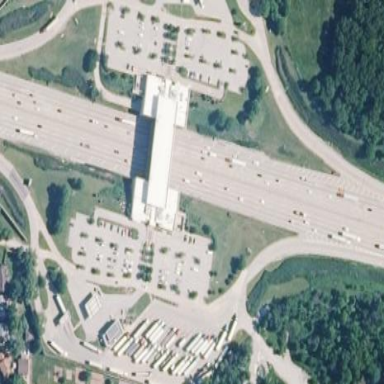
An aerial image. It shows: Rest area on the road.